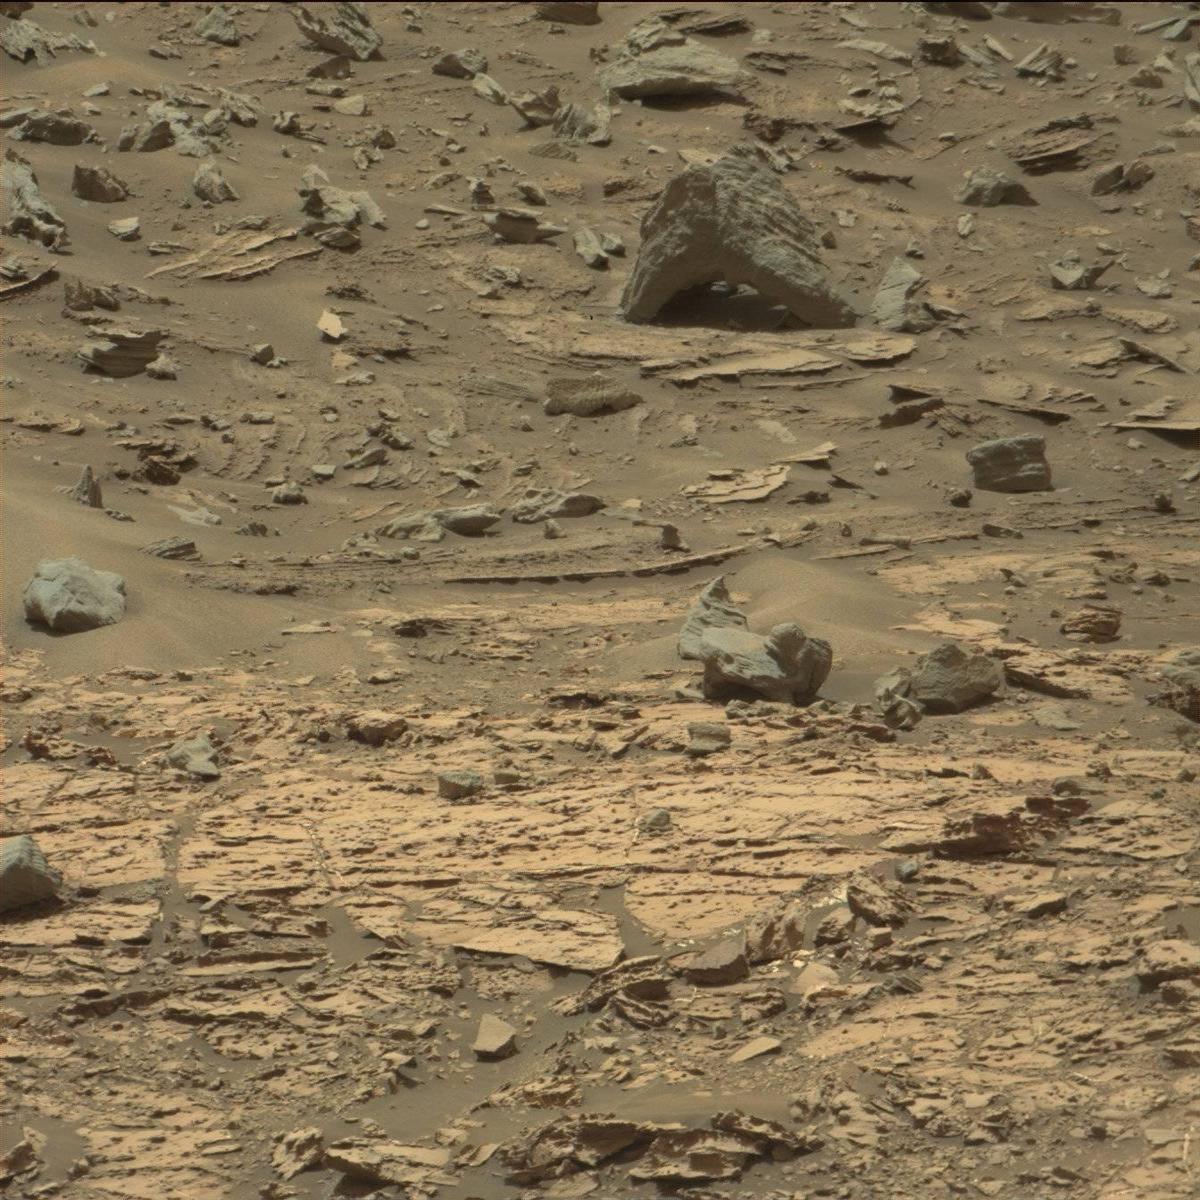
Terrain classes present: Bedrock, Rock, Sand / Soil